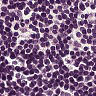
Metastatic tissue present: no